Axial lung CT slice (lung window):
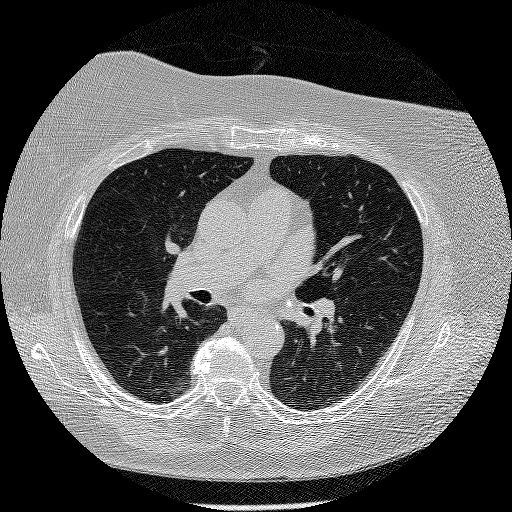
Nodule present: no